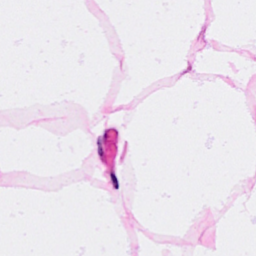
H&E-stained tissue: Breast